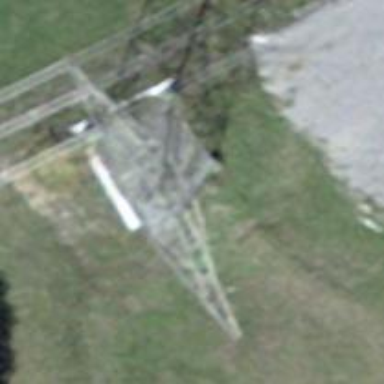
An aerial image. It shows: Power tower.